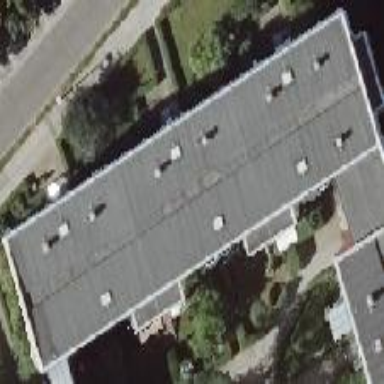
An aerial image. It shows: Building with apartments and flat roof.